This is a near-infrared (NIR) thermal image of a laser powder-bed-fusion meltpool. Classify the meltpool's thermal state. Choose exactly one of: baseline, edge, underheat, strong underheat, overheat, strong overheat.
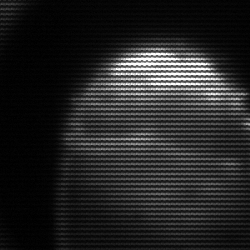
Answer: edge